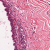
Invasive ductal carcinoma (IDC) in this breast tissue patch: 0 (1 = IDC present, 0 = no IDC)